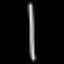
Label: leaf